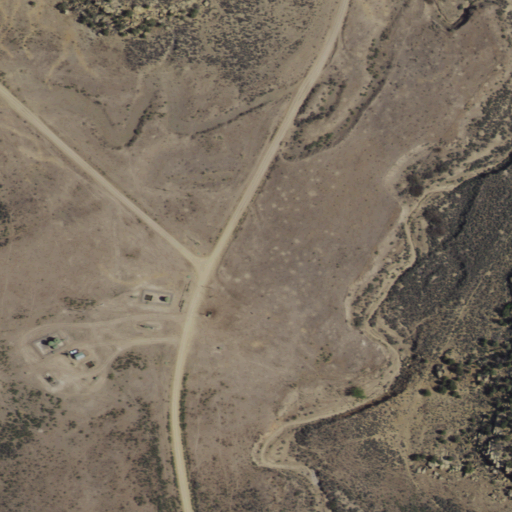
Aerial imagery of valley in New Mexico named Rawhide Canyon containing shrub, medium intensity development, open development, and evergreen forest